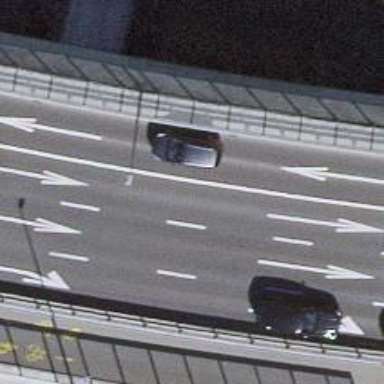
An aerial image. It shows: Primary link highway on bridge with asphalt surface. There are separate sidewalks and cycleways.